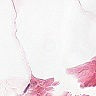
Metastatic tissue present: no